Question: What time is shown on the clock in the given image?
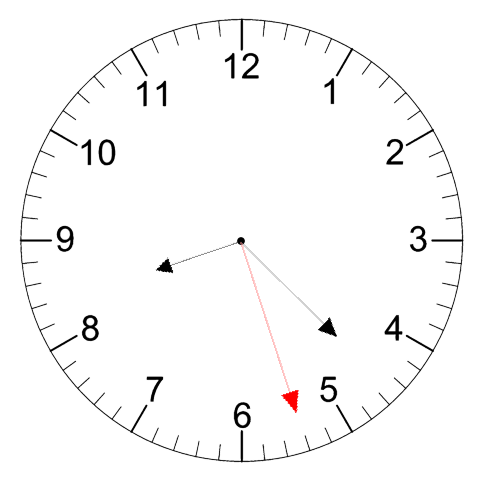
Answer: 08:22:27